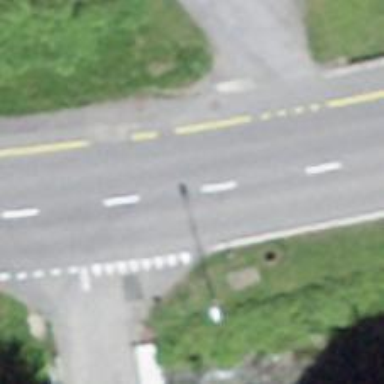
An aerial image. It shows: Public transport stop position.